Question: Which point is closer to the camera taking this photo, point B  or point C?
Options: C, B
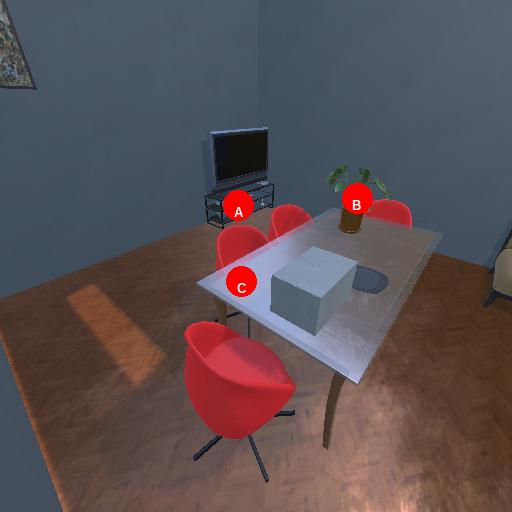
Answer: C